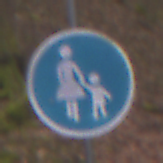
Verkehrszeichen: Gehweg
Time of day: Midday
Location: Outdoor (Nature)
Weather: Overcast
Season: Autumn
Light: Natural